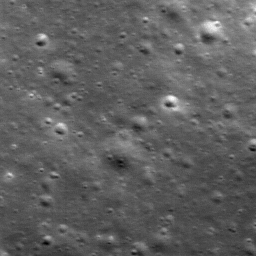
Host type: background_regolith
Lunar coordinates: latitude nan, longitude nan